Field crop: maize
Growth stage: 2
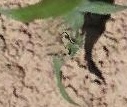
Species: maize